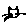
Label: cat